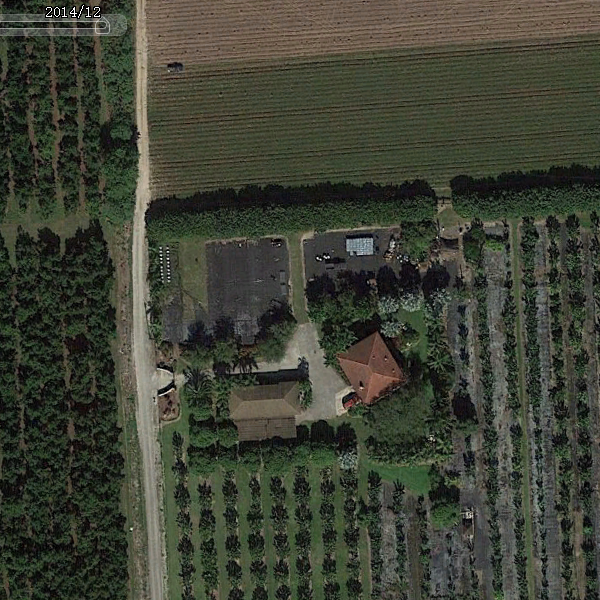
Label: SparseResidential